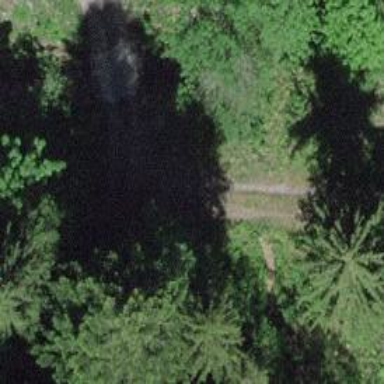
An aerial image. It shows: Track with grade2 tracktype.